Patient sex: M
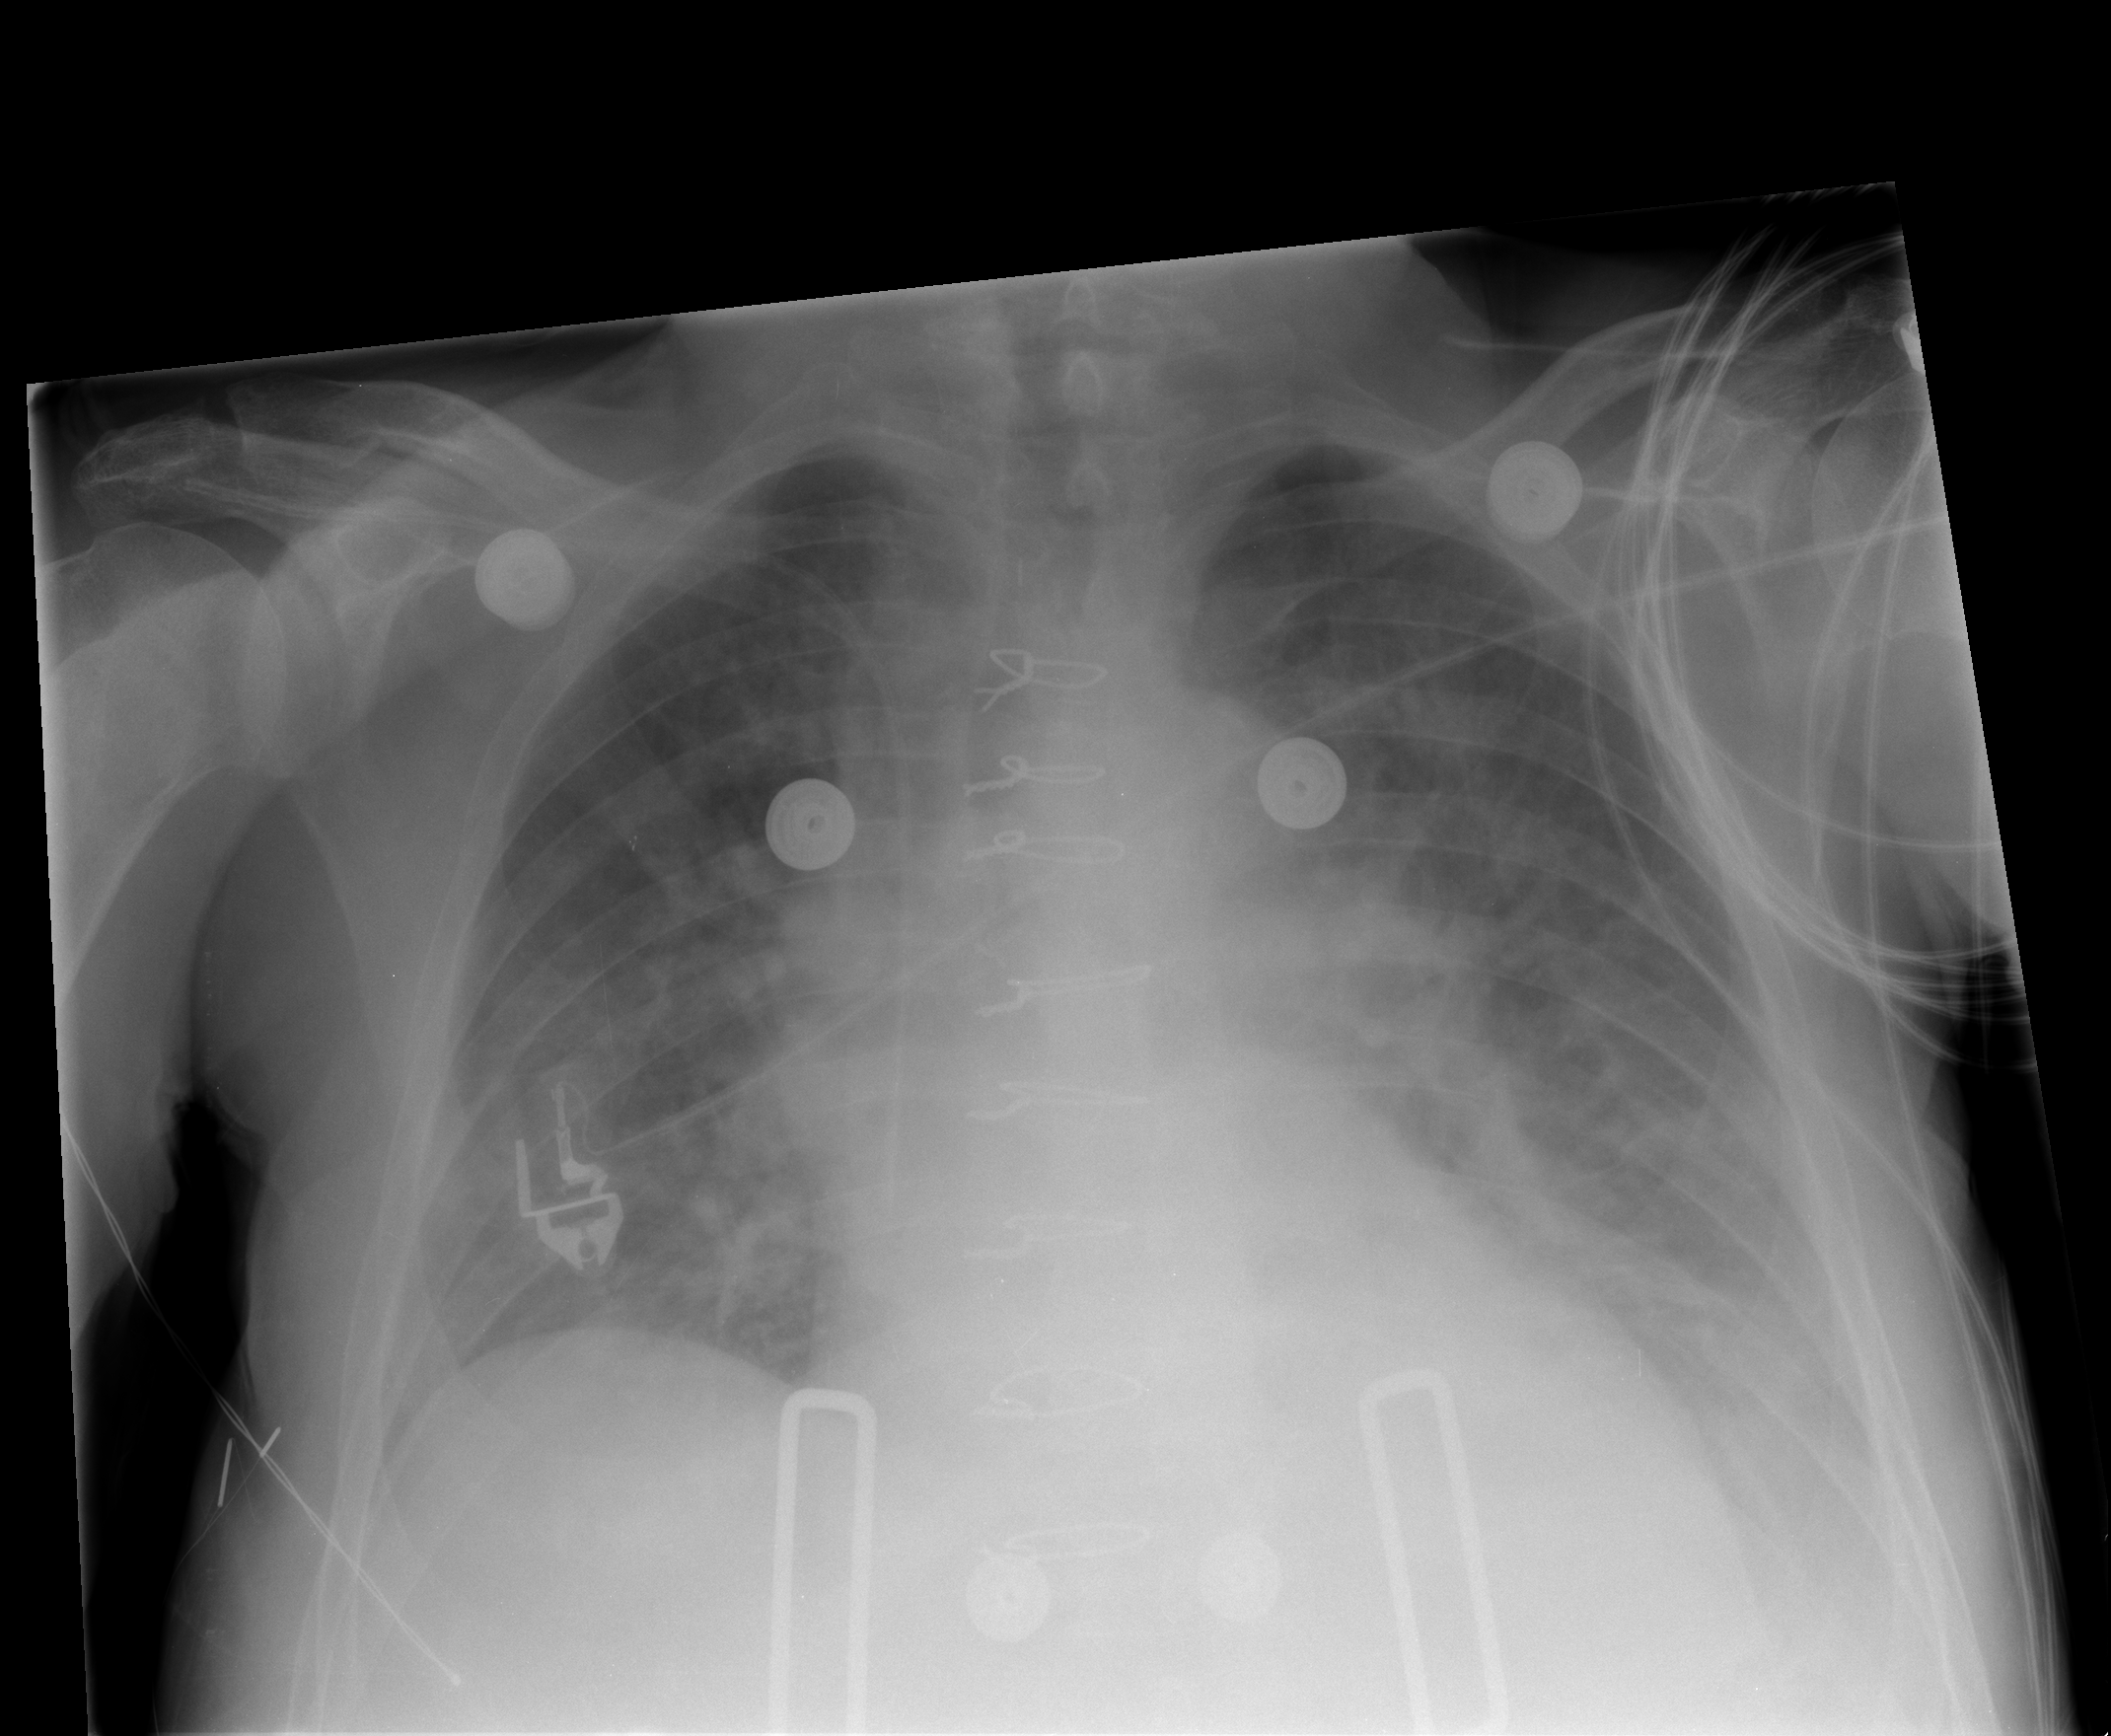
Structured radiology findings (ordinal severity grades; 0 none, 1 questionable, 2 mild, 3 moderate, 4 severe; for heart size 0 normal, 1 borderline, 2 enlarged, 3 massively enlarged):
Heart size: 2
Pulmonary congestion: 3
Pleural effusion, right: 0
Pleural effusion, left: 3
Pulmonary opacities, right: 2
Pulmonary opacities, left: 2
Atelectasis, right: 1
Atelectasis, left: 2